Interaction volume radius: 5 \u00c5
Interaction volume height: 10 \u00c5
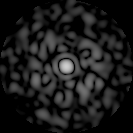
Disorder parameter: 0.8058